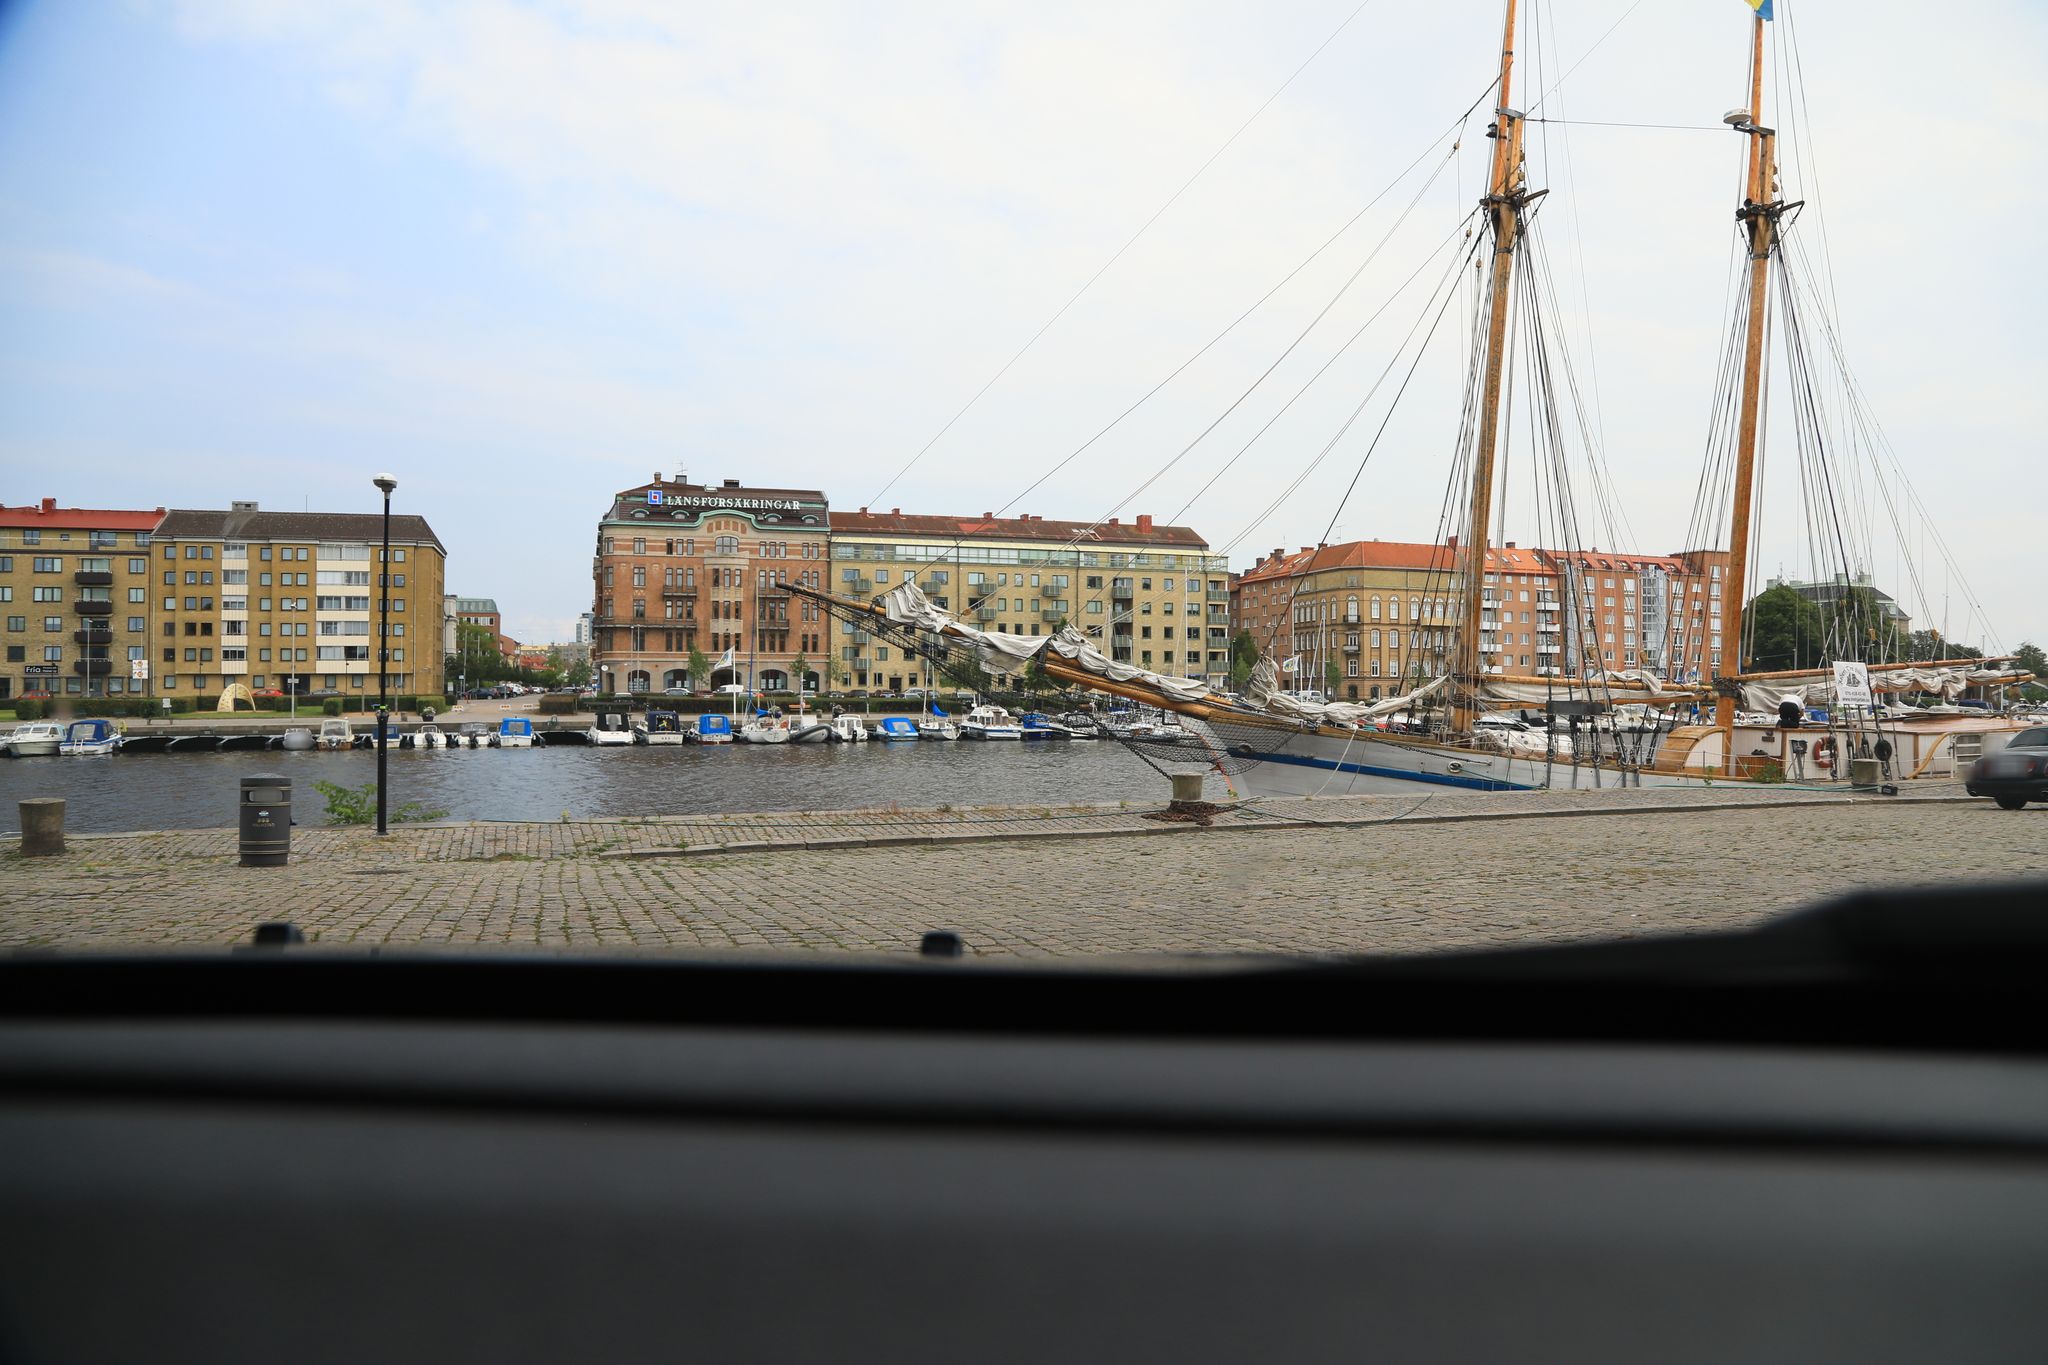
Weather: snowy
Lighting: day
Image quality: good
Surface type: driving surface
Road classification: footway, residential, path
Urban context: dense urban cluster
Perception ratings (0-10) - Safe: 7.14, Lively: 1.41, Beautiful: 3.17, Boring: 7.27, Depressing: 1, Wealthy: 6.24